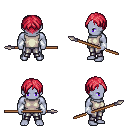
a pixel art fantasy rpg character, male body template, dark elf, purple skin, white sleeveless shirt, metal pants, ruby red parted hairstyle, white cloth bracers, spear, four views (front, back, left, right), 2x2 character sprite sheet, small pixel art, hard edges, no anti-aliasing